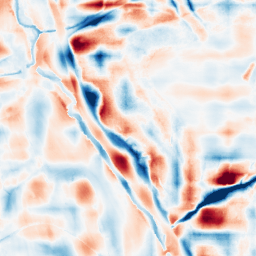
Category: wavelet
Decomposition family: wavelet_reverse_biorthogonal
Decomposition parameters: wavelet: rbio5.5
level: 5
Upsampling method: quadratic
Upsampling parameters: scale: 8
Upsampling scale: 8